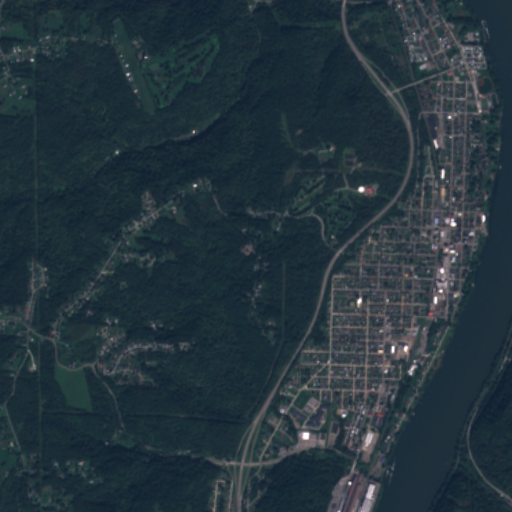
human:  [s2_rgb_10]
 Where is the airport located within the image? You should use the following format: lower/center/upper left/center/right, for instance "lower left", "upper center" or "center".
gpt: The airport is located in the upper left of the image.
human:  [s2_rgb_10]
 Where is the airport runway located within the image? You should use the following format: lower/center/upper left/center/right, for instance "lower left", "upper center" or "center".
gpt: The airport runway is located in the upper left of the image.
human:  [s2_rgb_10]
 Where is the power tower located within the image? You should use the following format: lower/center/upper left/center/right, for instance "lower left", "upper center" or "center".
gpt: The power tower is located in the left of the image.
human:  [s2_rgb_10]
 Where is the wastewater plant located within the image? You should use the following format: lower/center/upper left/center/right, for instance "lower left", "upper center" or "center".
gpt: The wastewater plant is located in the lower right of the image.
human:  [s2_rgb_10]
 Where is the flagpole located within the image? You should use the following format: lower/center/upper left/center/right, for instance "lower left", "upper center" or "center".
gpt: The flagpole is located in the center right of the image.
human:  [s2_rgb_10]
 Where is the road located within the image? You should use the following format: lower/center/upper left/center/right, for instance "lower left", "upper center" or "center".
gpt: There is no road in the image.